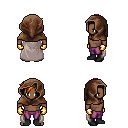
a pixel art fantasy rpg character, male body template, human, dark skin, gray cape, magenta pants, dark blonde pixie cut hairstyle, cloth hood, gold gloves, black shoes, four views (front, back, left, right), 2x2 character sprite sheet, small pixel art, hard edges, no anti-aliasing